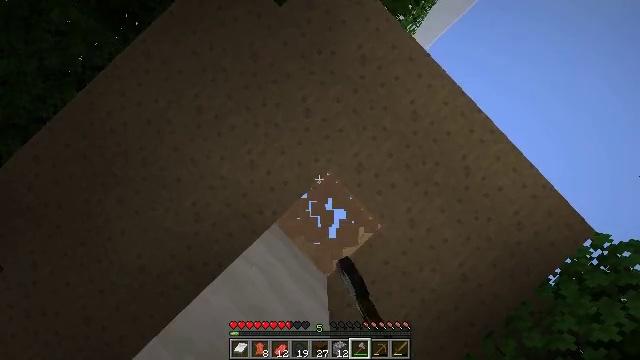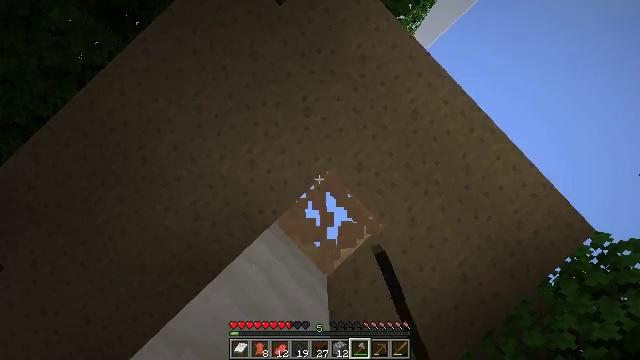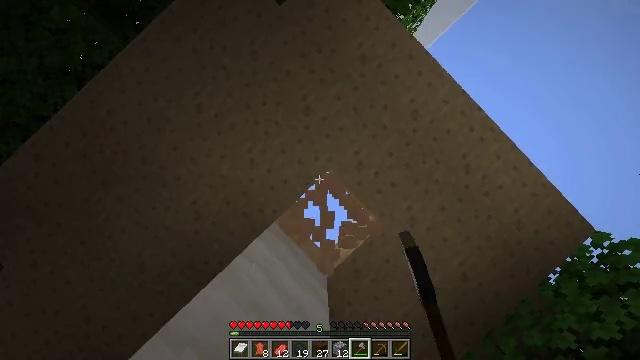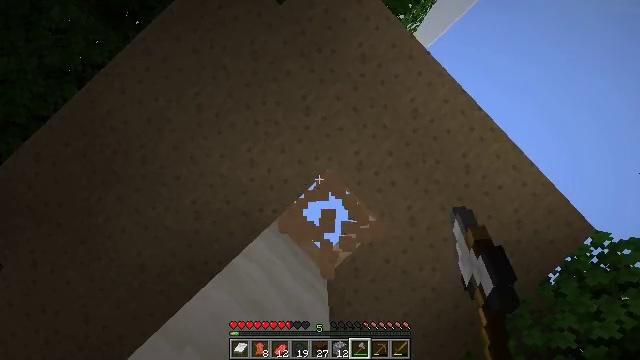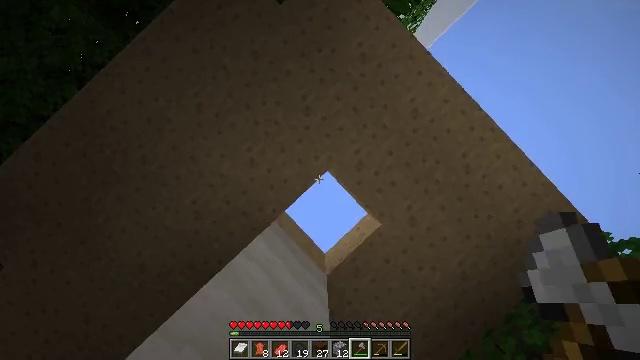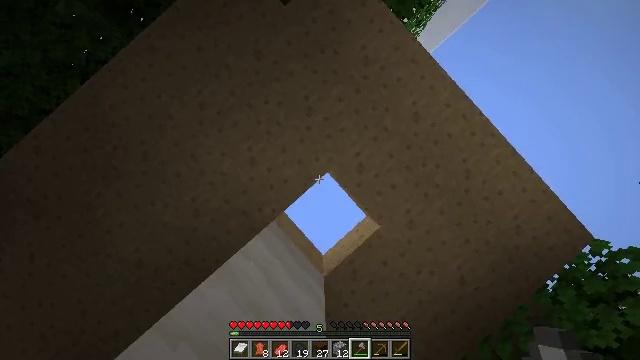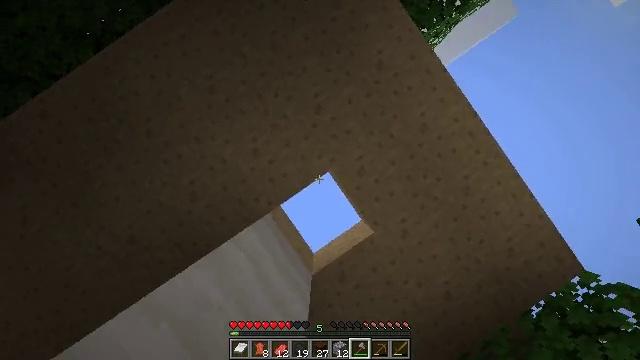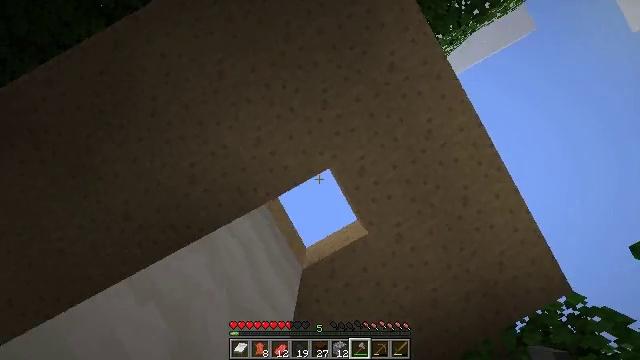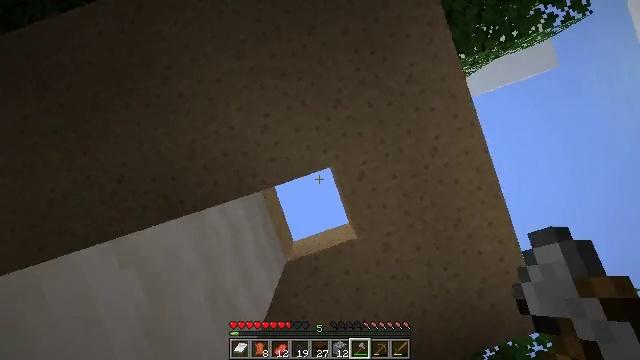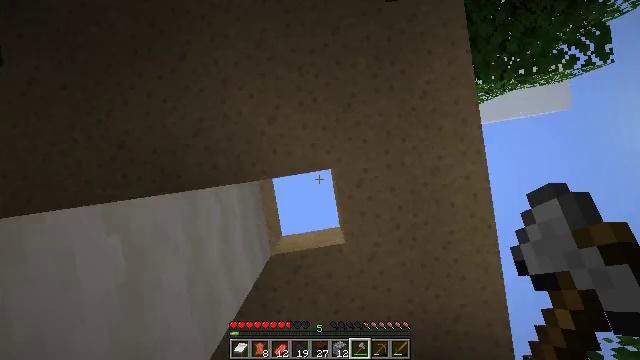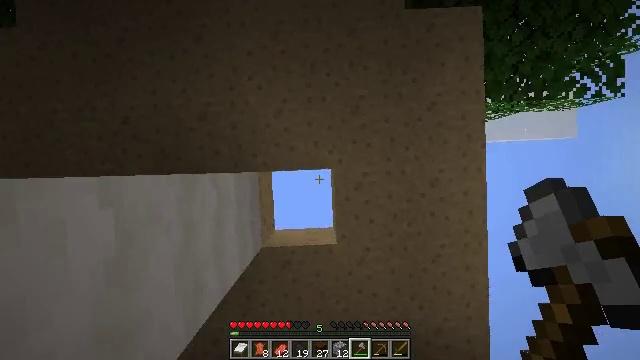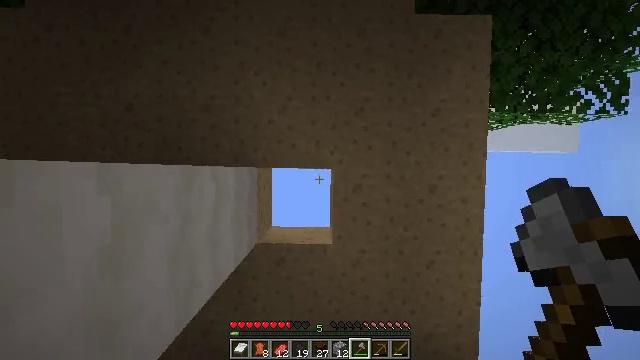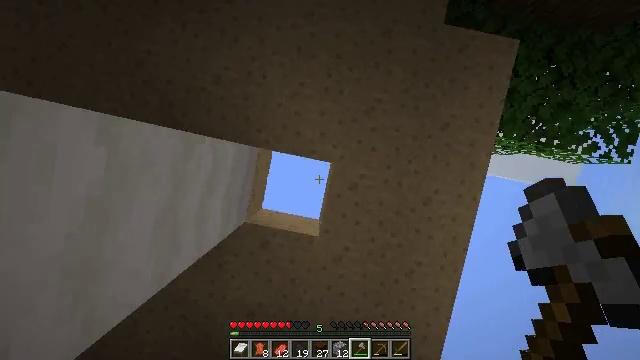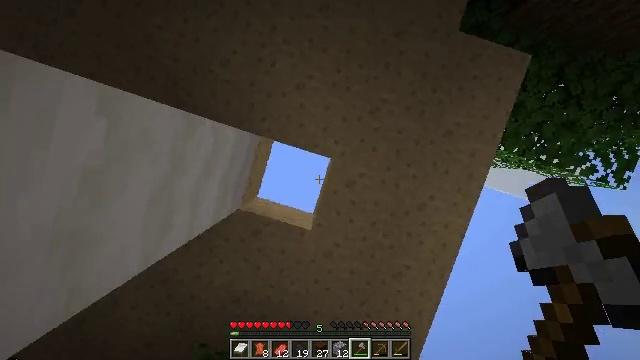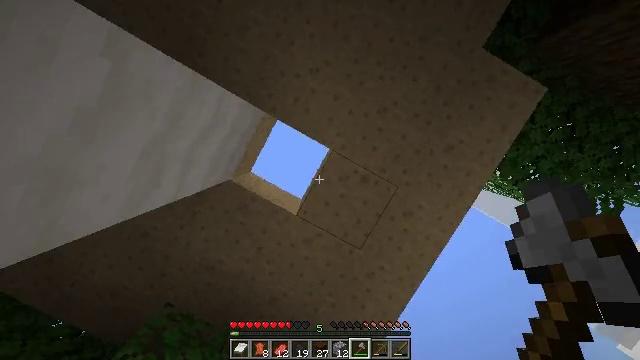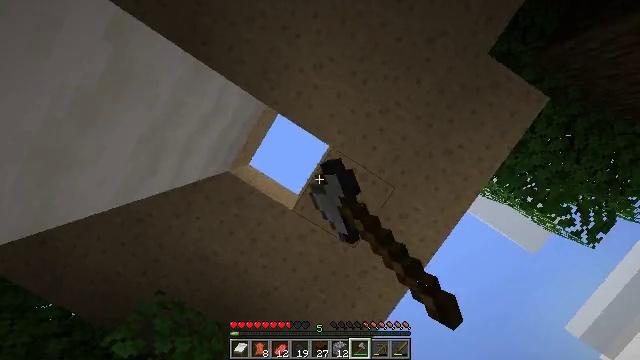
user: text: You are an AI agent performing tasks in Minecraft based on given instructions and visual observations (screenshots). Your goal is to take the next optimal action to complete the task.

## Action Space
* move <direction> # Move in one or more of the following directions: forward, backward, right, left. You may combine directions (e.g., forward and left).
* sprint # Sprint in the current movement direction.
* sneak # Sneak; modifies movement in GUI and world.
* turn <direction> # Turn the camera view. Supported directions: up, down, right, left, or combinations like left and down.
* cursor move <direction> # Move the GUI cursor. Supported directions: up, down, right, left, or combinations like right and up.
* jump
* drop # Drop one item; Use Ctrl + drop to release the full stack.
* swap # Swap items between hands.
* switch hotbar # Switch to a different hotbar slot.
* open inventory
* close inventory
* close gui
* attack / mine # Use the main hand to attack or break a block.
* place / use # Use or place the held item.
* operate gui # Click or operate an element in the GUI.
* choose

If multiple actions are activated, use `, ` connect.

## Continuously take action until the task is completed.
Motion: motion action
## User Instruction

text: Collect parts of the brown mushroom block.
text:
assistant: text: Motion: attack / mine
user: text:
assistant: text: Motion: attack / mine
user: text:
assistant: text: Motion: attack / mine
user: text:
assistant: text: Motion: attack / mine
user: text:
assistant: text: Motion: turn right, attack / mine
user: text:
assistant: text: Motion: turn right, attack / mine
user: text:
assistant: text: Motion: turn right, attack / mine
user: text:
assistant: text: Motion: turn right, attack / mine
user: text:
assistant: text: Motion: turn right, attack / mine
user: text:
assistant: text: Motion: turn right, attack / mine
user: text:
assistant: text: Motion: turn right, attack / mine
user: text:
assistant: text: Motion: turn right and down, attack / mine
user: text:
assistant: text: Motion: turn right and down, attack / mine
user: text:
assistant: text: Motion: turn right and down, attack / mine
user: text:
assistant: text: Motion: turn right, attack / mine
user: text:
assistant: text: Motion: turn right and down, attack / mine
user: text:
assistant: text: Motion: turn right and down, attack / mine
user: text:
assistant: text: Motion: turn right and down, attack / mine
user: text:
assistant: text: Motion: turn right, attack / mine
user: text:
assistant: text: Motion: turn right, attack / mine
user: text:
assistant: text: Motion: turn right and down, attack / mine
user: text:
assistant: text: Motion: turn right, attack / mine
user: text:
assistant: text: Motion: turn right and down, attack / mine
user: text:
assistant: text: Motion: turn right, attack / mine
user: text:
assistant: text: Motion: turn right, attack / mine
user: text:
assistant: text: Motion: turn right and down, attack / mine
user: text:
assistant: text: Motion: turn right, attack / mine
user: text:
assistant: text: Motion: turn right, attack / mine
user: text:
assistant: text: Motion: turn right, attack / mine
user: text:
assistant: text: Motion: attack / mine